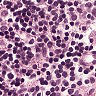
Metastatic tissue present: no